九年级 · 变换几何
如图, 两个三角形关于原点位似, 且一对对应点的坐标分别为 $A(2,-3), B(-$ $1, b)$, 则 $b$ 的值为 ( )

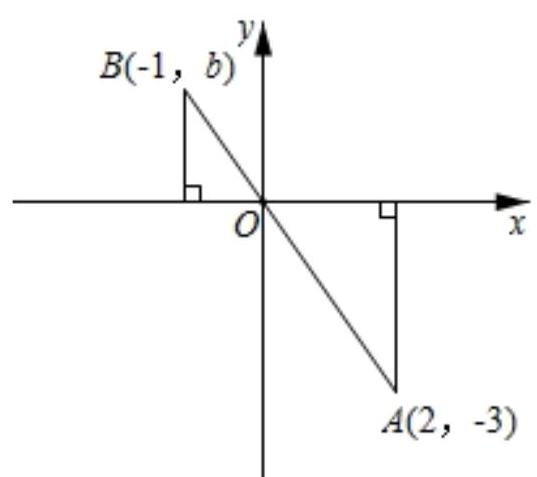
A. -6
B. 6
C. $-\frac{3}{2}$
D. $\frac{3}{2}$

答案: D
解析: 利用关于以原点为位似中心的对应点的坐标变换规律, $A$ 点的横纵坐标都乘以 $-\frac{1}{2}$得到 $B$ 点坐标, 从而得到 $b$ 的值.

【详解】解: $\because$ 两三角形关于原点位似, $B$ 点横坐标是 $A$ 点横纵标的 $-\frac{1}{2}$,

$\therefore b$ 的值为: $-3 \times\left(-\frac{1}{2}\right)=\frac{3}{2}$.

故选: $D$.

【点睛】本题考查了位似变换：在平面直角坐标系中，如果位似变换是以原点为位似中心，相似比为 $k$, 那么位似图形对应点的坐标的比等于 $k$ 或 $-k$.